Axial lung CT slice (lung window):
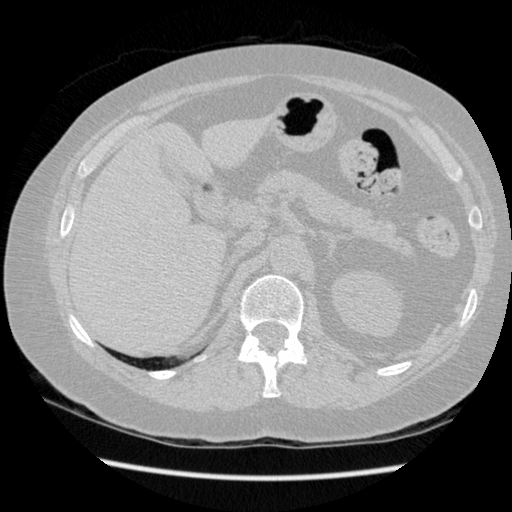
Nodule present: no